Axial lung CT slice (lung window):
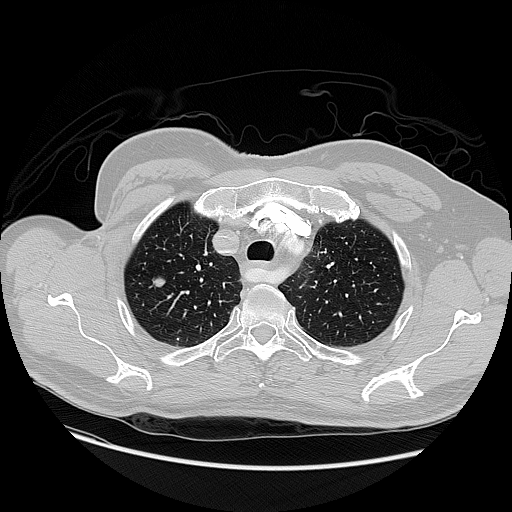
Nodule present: yes
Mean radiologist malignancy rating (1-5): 3.5